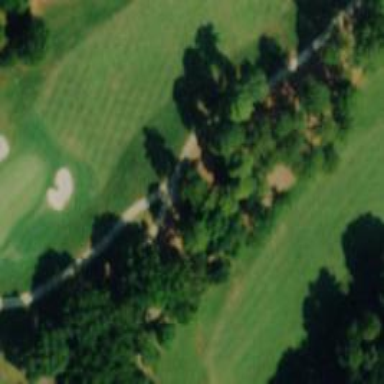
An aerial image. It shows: Path for golf carts.